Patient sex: F
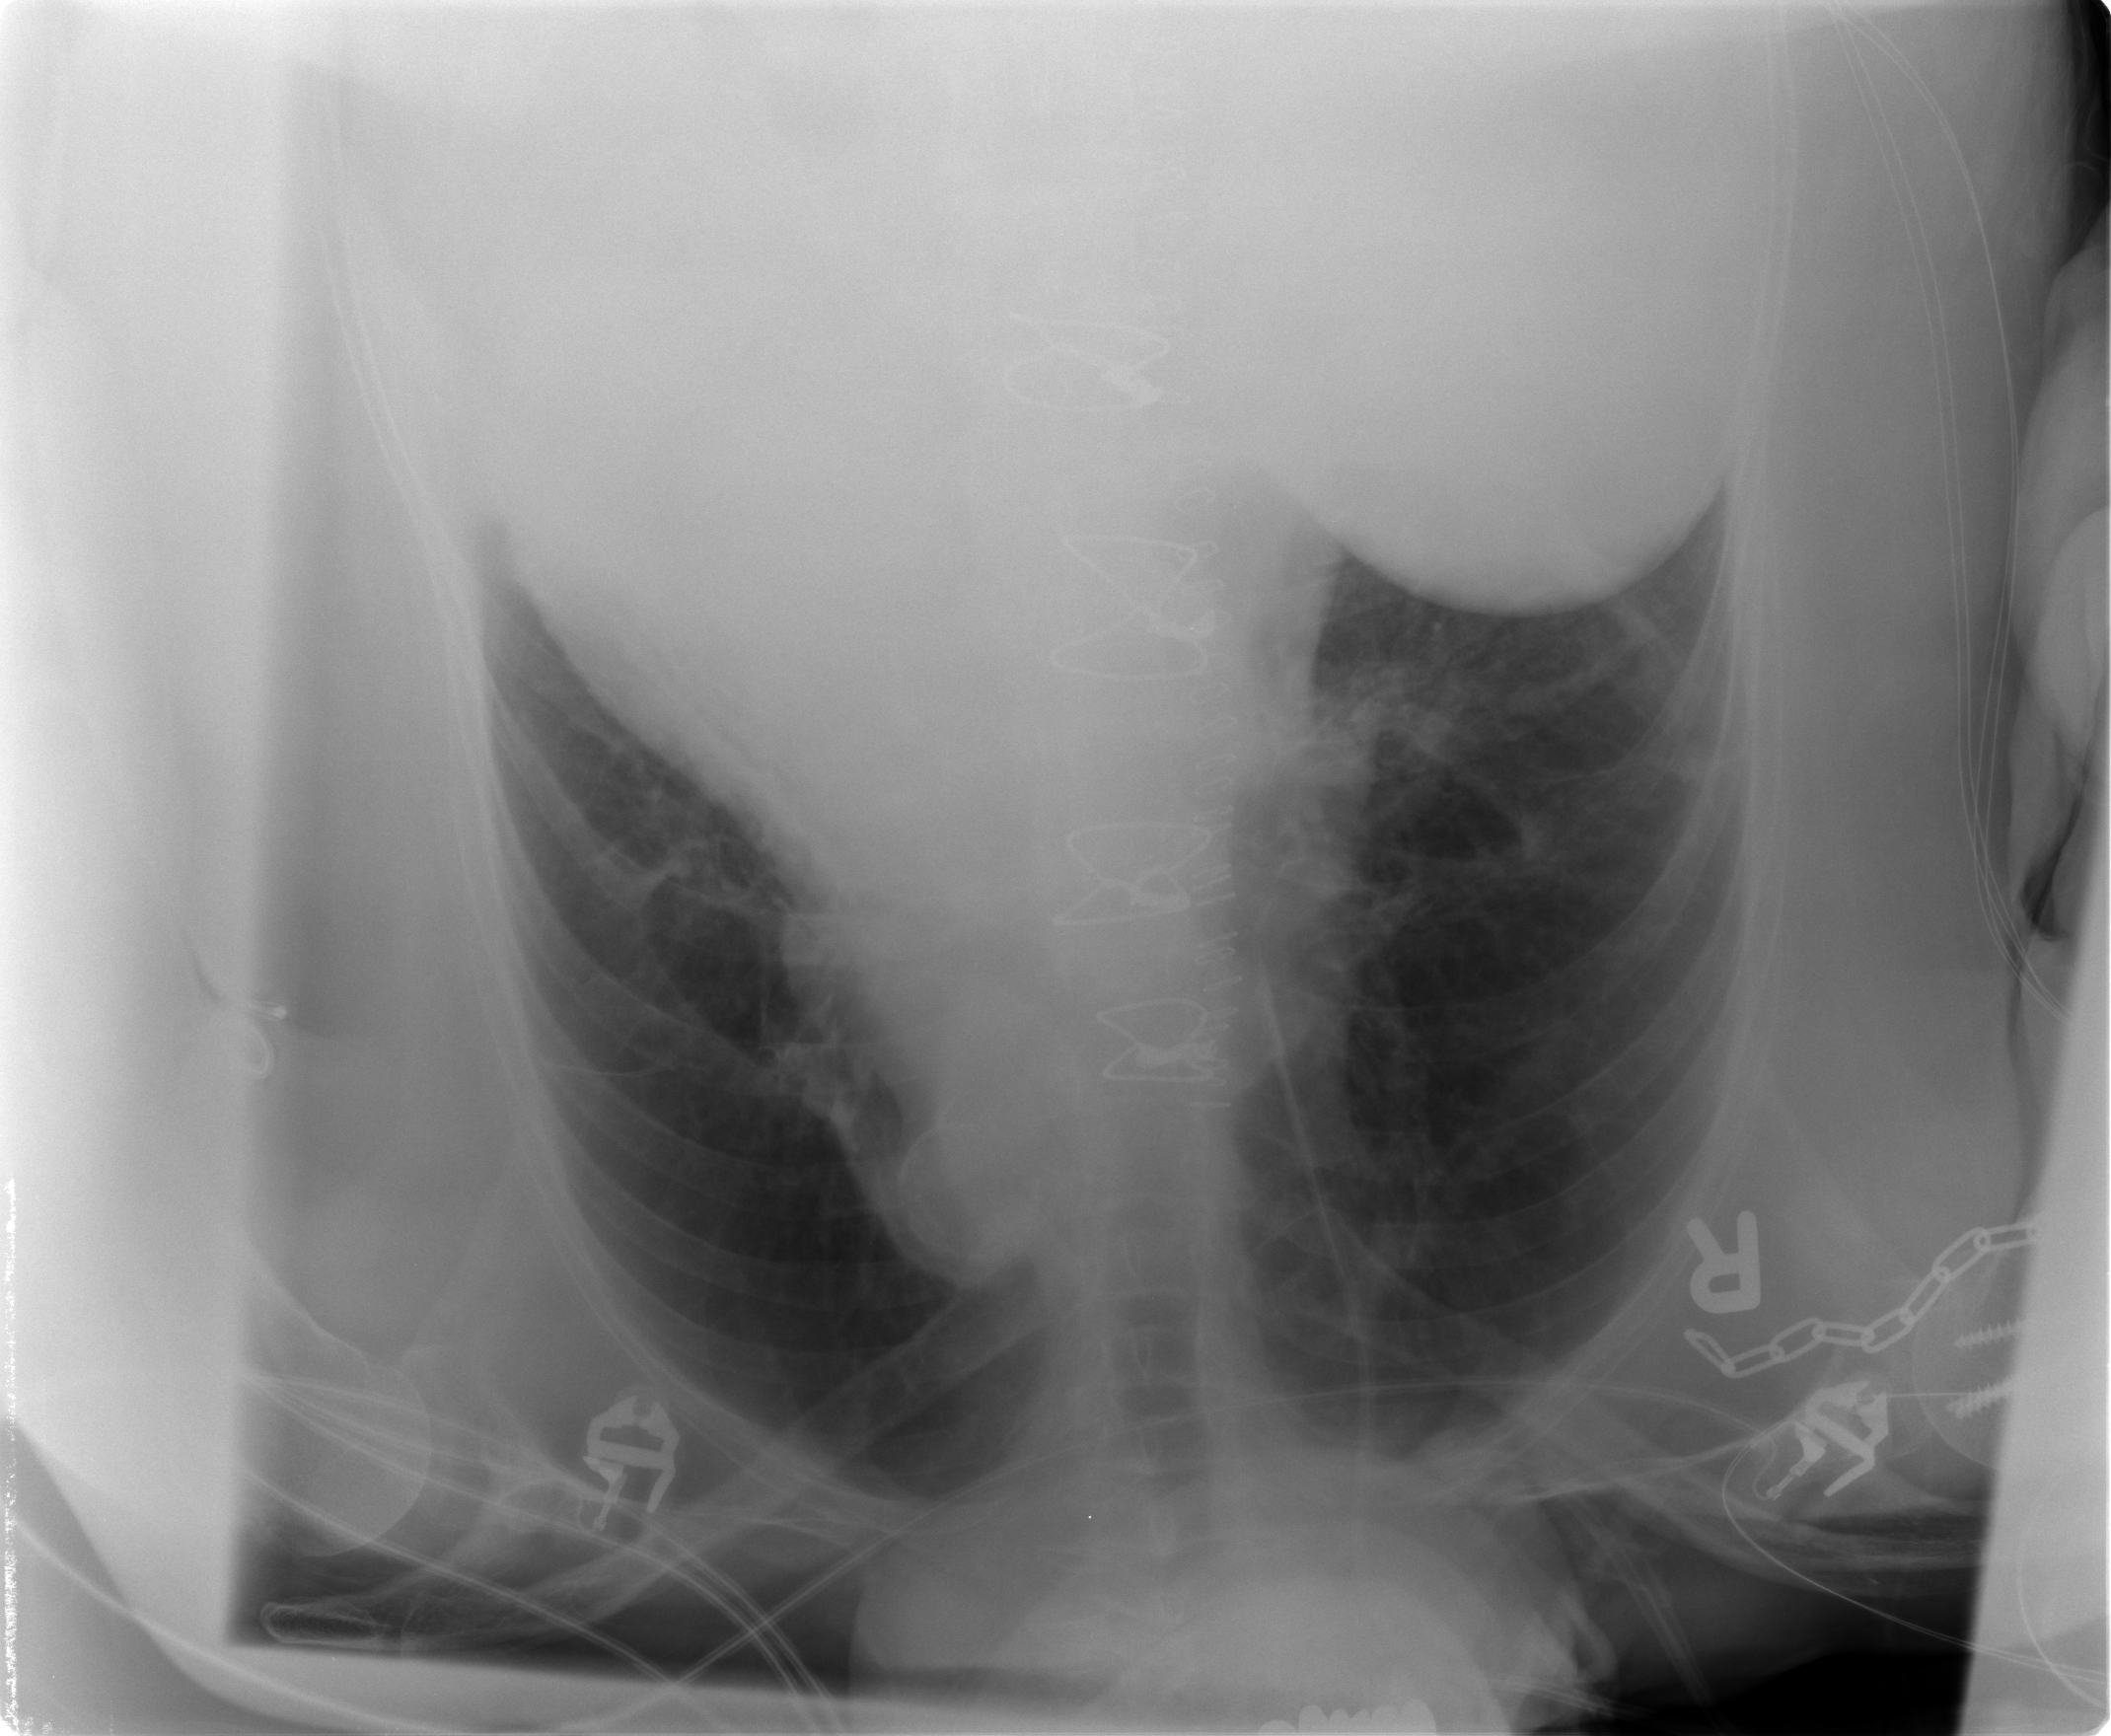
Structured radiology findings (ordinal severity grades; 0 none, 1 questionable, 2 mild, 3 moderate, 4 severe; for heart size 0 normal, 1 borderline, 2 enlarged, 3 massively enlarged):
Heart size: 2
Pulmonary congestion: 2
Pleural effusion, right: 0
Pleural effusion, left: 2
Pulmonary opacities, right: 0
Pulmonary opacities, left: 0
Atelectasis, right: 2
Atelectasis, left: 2